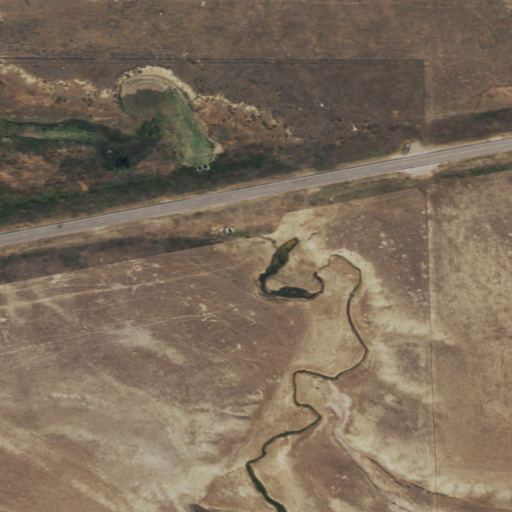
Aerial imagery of valley in Wyoming named Cadiz Draw containing shrub, grassland, open development, low intensity development, woody wetlands, and medium intensity development